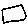
Label: square